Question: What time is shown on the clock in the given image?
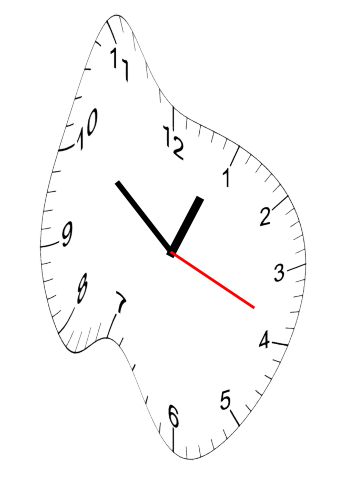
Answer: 12:51:19